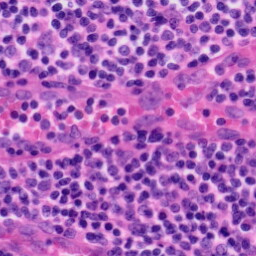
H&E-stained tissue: Tonsil